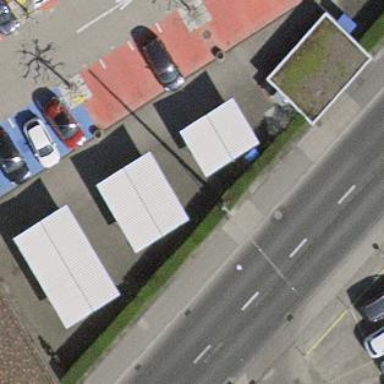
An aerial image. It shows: Bicycle parking facility.